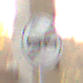
Verkehrszeichen: EndeUeberholverbot
Umgebung: Roofed, Suburban
Tageszeit: SunriseSunset
Wetter: Clear
Licht: Natural
Jahreszeit: NotSpecified
Kontrast: MediumContrast